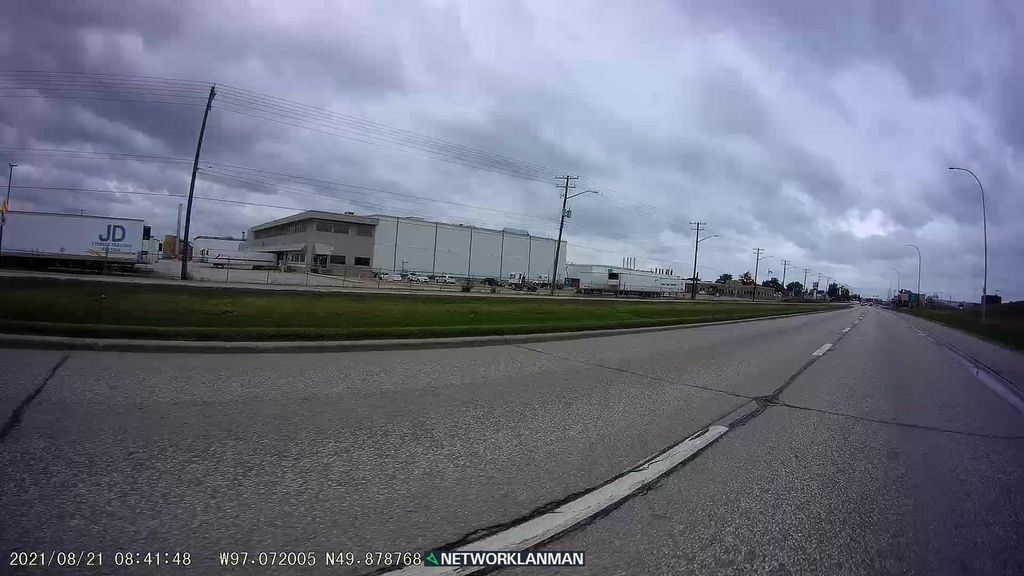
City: winnipeg